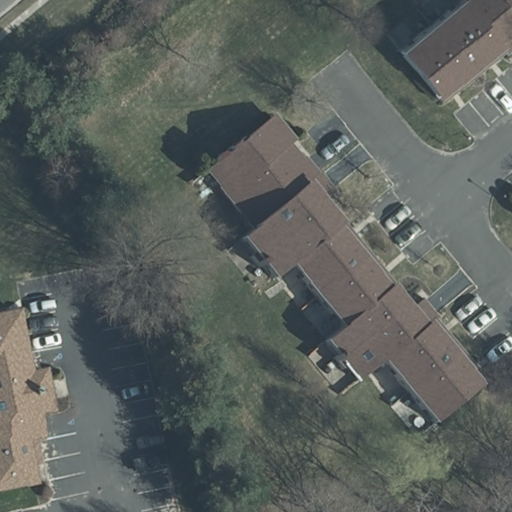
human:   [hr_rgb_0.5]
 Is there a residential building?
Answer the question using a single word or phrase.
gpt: yes

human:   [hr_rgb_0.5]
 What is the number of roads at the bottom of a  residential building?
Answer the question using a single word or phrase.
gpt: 2

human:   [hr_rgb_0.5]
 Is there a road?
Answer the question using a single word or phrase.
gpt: yes

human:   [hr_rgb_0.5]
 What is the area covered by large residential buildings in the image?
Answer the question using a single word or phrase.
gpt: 1189m2

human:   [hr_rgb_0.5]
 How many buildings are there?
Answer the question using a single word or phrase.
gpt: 3

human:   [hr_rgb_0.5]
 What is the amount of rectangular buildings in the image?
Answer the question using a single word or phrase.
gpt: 1

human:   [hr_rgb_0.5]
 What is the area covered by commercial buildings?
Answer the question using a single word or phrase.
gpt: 0m2

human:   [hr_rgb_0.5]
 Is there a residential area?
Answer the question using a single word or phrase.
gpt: yes

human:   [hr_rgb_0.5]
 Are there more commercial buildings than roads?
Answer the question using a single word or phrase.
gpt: no

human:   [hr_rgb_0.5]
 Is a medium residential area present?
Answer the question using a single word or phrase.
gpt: no

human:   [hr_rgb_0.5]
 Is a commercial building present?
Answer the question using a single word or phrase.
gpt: no

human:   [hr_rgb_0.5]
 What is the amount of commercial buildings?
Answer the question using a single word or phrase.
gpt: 0

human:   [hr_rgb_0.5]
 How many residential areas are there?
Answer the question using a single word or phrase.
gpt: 1

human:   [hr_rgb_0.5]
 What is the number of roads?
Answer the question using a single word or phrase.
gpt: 3

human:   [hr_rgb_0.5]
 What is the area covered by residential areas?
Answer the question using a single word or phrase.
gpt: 10632m2

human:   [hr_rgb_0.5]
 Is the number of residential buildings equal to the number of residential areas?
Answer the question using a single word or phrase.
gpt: no

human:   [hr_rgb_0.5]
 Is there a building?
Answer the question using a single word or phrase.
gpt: yes

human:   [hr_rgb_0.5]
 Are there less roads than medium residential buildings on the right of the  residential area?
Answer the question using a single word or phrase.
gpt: no

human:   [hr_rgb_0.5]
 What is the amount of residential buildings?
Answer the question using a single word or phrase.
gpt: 3

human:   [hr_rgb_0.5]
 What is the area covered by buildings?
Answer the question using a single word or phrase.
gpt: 1756m2

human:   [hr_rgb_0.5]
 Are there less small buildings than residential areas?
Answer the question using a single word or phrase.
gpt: yes

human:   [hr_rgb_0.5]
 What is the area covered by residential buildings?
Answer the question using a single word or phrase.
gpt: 1756m2

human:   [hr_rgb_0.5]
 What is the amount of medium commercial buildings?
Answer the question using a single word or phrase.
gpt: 0

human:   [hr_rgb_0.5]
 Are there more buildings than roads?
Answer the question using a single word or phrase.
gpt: no

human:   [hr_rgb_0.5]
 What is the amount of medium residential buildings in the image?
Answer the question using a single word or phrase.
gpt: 2

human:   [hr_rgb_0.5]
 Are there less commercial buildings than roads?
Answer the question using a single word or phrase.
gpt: yes

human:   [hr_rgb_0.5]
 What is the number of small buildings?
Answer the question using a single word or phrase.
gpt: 0

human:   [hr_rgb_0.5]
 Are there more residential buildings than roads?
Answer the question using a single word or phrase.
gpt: no

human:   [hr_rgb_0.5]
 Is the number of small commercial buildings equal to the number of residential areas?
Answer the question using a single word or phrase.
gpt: no

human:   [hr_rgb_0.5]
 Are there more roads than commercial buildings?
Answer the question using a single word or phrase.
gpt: yes

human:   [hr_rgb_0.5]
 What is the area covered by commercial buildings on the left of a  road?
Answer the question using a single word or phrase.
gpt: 0m2

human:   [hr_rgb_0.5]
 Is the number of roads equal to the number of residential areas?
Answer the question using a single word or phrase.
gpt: no

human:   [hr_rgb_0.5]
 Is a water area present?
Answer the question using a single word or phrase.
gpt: no

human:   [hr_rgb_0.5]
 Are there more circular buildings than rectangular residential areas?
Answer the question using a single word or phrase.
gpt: no

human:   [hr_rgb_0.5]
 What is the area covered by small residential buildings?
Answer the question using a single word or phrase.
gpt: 0m2

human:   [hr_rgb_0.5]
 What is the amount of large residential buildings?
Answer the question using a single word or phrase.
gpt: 1

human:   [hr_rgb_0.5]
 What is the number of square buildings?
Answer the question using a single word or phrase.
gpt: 0

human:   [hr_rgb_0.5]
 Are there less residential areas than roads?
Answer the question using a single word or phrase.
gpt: yes

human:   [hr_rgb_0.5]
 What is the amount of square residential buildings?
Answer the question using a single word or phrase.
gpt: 0

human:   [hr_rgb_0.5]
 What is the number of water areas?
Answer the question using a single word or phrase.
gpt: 0

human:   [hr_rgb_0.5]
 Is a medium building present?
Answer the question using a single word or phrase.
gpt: yes

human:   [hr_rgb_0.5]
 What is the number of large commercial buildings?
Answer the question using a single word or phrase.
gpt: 0

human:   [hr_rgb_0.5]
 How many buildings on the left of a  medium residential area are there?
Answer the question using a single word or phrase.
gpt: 0

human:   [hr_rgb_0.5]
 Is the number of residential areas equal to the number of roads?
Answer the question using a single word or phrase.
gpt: no

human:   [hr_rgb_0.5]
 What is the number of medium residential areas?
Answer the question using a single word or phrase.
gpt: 0

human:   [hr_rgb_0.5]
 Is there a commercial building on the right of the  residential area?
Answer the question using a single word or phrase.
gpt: no

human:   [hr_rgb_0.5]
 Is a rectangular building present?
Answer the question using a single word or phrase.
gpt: yes

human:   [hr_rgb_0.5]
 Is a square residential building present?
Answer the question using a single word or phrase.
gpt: no

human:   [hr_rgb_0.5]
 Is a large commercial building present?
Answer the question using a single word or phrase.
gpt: no

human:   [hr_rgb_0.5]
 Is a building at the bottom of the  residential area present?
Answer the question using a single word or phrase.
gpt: yes

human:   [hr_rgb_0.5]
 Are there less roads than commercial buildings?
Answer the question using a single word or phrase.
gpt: no

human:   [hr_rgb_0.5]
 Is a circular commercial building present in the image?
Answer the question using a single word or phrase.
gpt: no

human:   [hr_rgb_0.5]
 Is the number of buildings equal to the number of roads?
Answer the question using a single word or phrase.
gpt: yes

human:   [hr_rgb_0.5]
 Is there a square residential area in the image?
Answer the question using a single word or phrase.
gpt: no

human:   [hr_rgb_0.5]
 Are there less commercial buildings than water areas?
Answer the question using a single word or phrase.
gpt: no

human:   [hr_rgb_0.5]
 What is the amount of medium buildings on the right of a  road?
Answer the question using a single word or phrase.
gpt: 1

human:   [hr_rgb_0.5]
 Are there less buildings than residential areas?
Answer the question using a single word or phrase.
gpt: no

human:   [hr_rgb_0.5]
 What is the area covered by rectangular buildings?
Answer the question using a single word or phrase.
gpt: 267m2

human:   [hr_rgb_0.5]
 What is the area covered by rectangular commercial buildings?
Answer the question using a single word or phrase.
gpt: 0m2

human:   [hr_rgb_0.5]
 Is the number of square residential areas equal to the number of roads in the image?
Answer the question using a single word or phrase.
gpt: no

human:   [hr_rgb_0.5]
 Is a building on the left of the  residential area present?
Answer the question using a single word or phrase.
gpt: yes

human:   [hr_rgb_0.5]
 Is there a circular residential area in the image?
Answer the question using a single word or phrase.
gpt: no

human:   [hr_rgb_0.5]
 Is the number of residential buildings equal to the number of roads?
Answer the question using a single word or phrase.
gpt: yes

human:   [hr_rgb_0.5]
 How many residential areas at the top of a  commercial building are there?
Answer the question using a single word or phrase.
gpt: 0